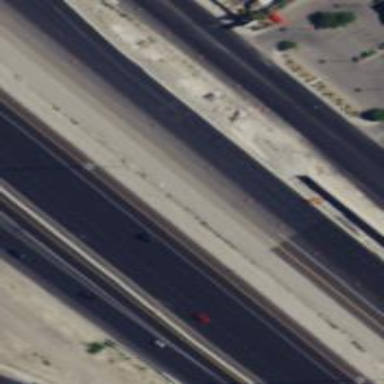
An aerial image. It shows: Motorway junction.